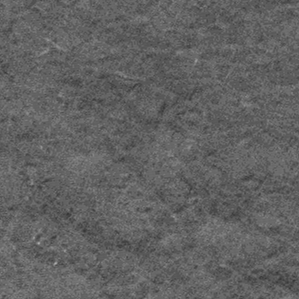
Label: frost